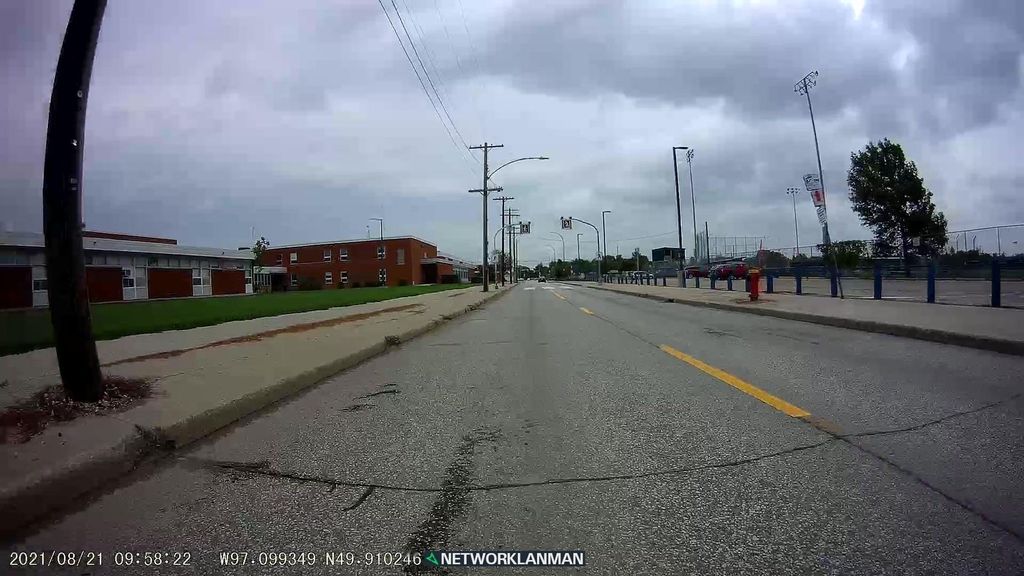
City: winnipeg